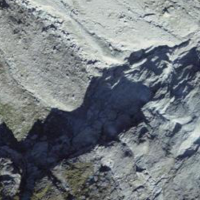
EUNIS habitat code: 48
Species observed at this site:
Pyrrhocorax graculus
Prunella collaris
Phoenicurus ochruros